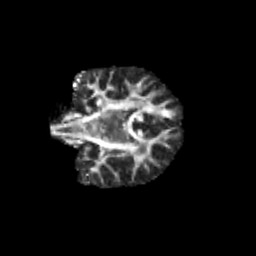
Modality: FA
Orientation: coronal
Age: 12
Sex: male
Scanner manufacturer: siemens
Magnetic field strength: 3 T
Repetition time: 3.8 s
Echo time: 0.07 s